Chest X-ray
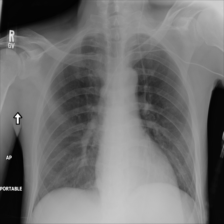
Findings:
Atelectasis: negative
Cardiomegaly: negative
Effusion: negative
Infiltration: negative
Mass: negative
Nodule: negative
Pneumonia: negative
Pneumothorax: negative
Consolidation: negative
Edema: negative
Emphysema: negative
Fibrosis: negative
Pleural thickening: negative
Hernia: negative